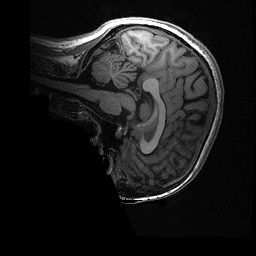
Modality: T1w
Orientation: sagittal
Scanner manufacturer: ge
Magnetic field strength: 3 T
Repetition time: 0.008164 s
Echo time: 0.003184 s